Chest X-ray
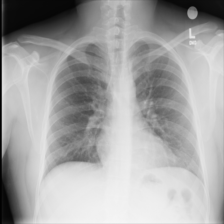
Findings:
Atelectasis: negative
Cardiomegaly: negative
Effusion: negative
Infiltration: negative
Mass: negative
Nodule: negative
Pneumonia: negative
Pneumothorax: negative
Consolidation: negative
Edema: negative
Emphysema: negative
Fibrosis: negative
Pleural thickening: negative
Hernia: negative